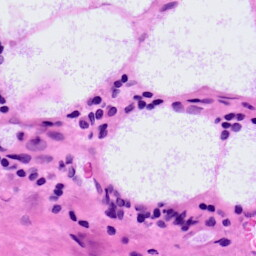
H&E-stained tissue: LymphNode